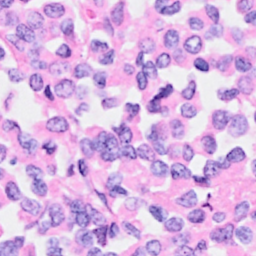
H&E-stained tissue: Breast